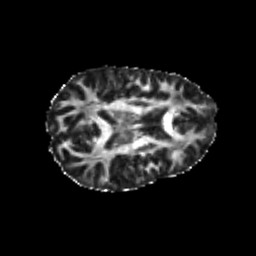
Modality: FA
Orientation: axial
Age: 25
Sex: female
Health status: healthy
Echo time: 0.074 s